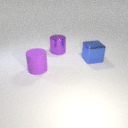
large purple metal cylinder to the left of large blue metal cube